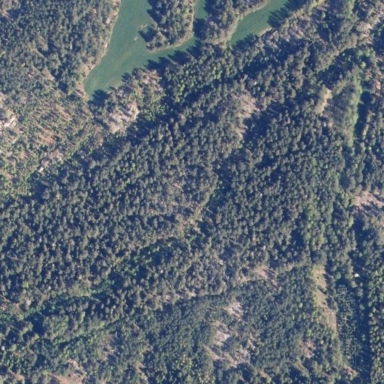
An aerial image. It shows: Beautiful woodland area.